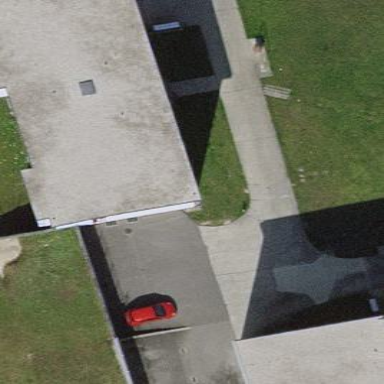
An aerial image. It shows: Apartment building with flat roof.